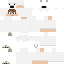
A male human skin with pale skin, wearing brown long hair dressed in a blue tshirt and black pants, featuring a closed mouth.